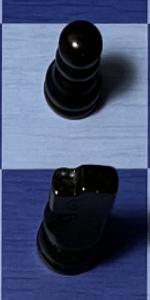
Label: Knight_Black